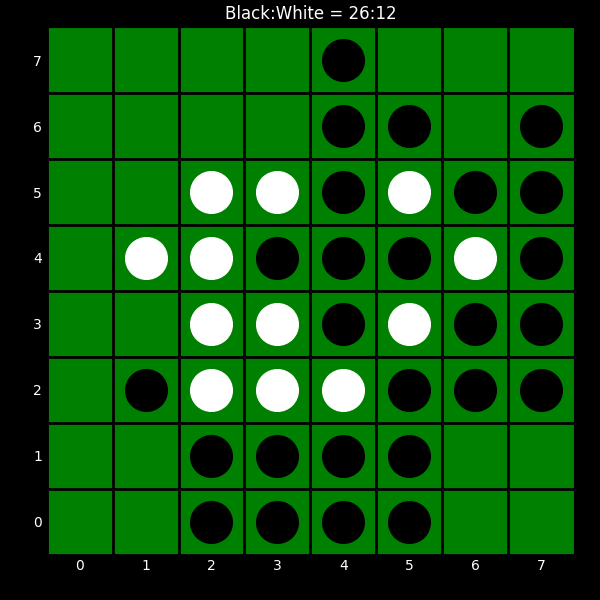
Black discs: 26
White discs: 12